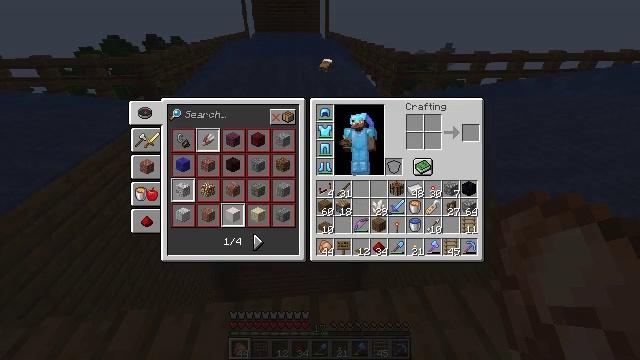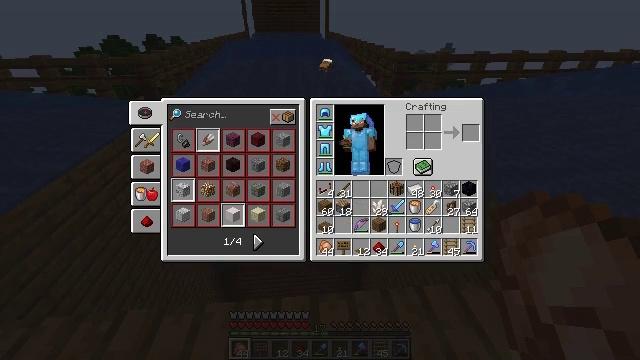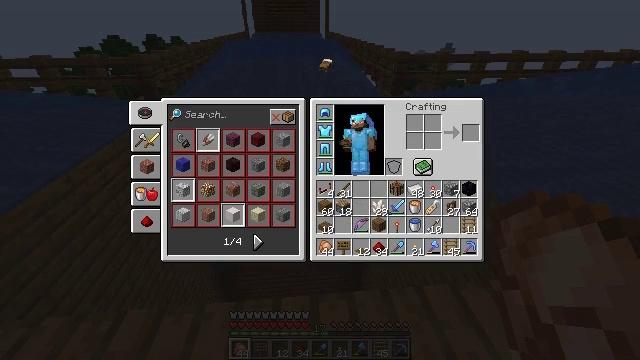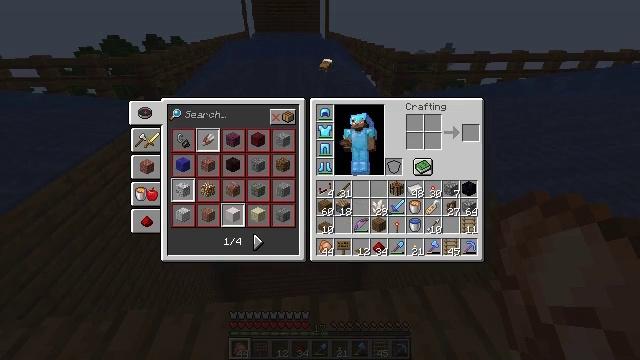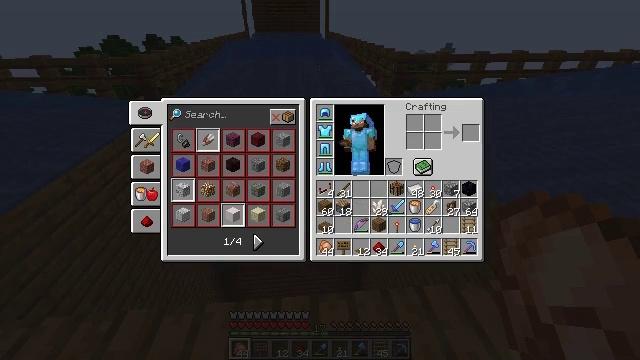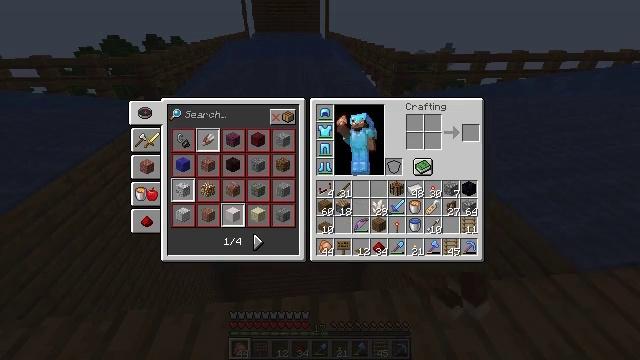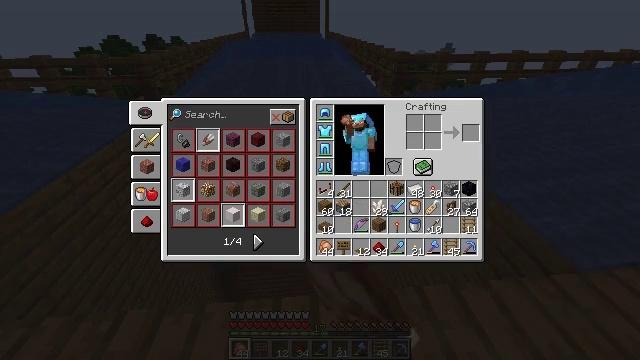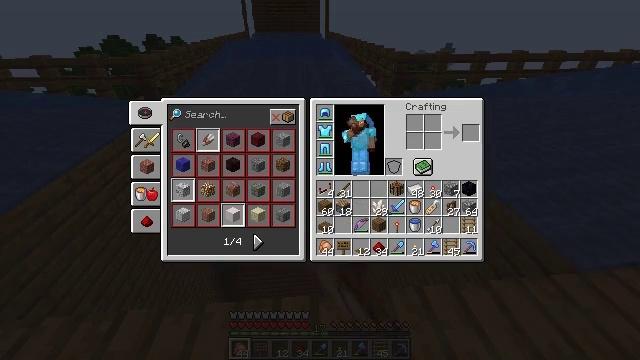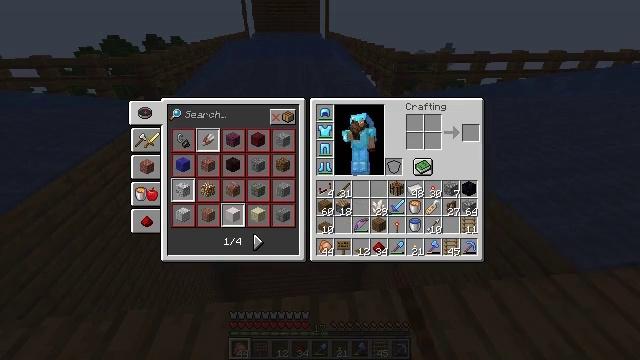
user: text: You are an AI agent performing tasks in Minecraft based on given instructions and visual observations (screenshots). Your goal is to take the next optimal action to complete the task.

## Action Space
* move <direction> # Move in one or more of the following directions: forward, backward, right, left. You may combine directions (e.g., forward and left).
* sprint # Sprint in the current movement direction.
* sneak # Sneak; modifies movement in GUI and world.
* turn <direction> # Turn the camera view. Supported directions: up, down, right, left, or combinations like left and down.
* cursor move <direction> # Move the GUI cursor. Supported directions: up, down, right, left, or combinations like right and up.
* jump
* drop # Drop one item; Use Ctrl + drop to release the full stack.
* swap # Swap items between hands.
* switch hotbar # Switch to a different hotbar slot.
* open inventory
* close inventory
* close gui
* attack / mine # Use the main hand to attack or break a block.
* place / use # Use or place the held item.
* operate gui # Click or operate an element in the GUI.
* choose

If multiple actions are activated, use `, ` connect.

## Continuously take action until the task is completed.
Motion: motion action
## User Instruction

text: Remove a brown bed from the inventory.
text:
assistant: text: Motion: operate gui
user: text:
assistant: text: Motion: operate gui
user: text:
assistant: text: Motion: operate gui
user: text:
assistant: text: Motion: no_op
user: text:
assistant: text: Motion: no_op
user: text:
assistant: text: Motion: no_op
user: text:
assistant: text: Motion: no_op
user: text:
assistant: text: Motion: no_op
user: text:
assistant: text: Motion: no_op